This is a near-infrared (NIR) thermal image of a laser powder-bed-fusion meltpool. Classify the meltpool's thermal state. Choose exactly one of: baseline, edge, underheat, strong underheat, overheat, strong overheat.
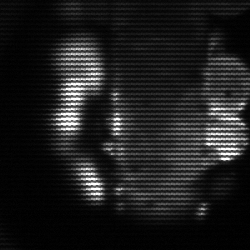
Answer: strong underheat